Question: I'm starting the android tutorial at udacity. This course consist on creating a weather app <URL>. At the end of lesson 1 when I try to run my app, android studio marked it as DEAD.

I tried all the steps in a <URL> however the problem remain the same. Here is the adb logs:
> DeviceMonitor: adb restarted
PropertyFetcher: ShellCommandUnresponsiveException getting properties for device emulator-5554: null
DeviceMonitor: ExecutionException getting info for device emulator-5554
DeviceMonitor: Adb rejected connection to client '14794': closed
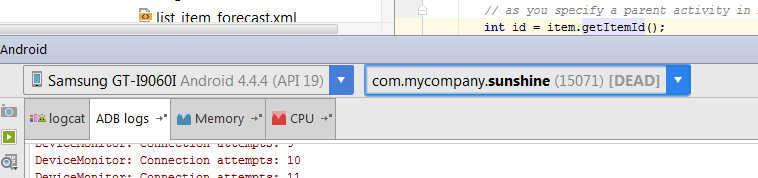
Answer: I actually rebuild my application and it works. I have no explanation . I guess it has something with Android studio.